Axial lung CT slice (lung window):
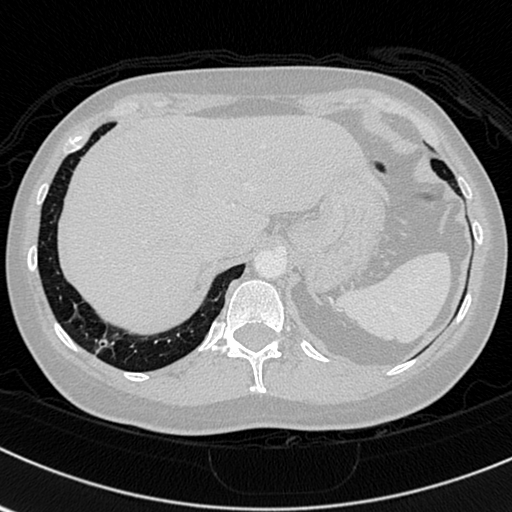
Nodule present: no